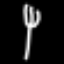
Label: fork